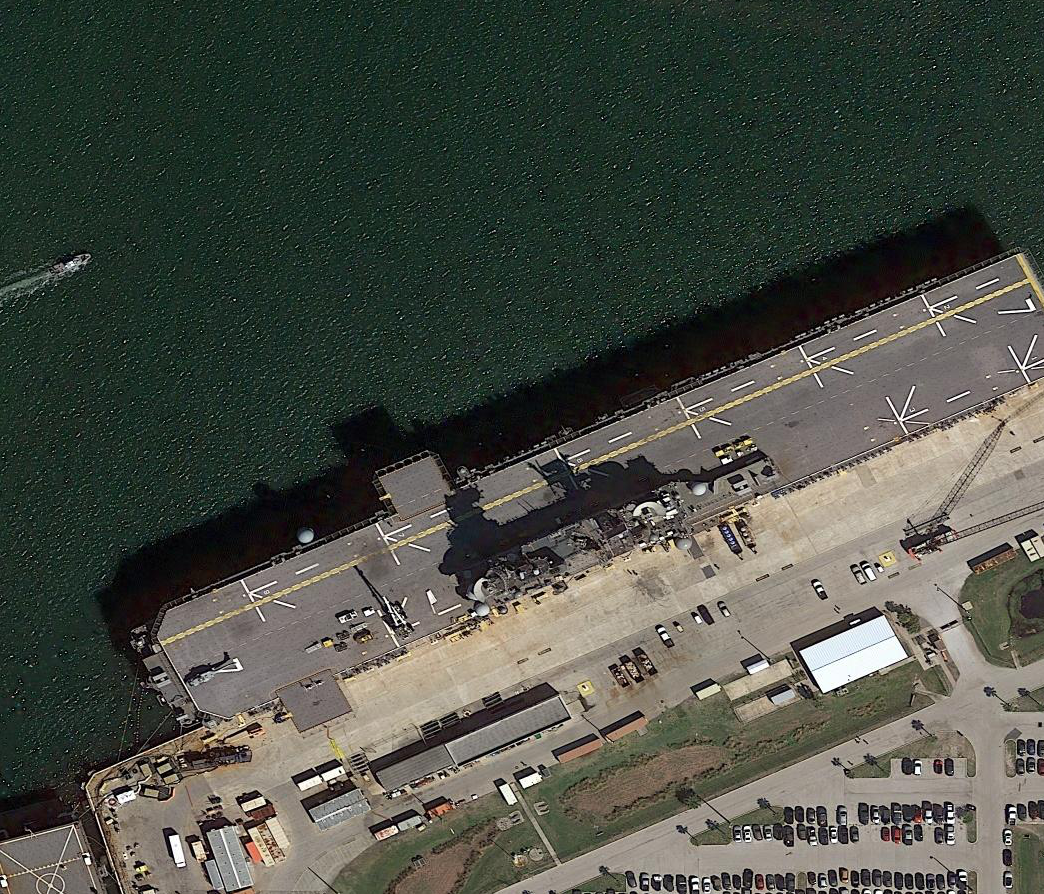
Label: assault